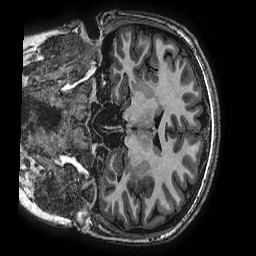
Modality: T1w
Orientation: coronal
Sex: female
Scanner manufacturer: ge
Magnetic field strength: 3 T
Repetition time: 0.00766 s
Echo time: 0.003476 s